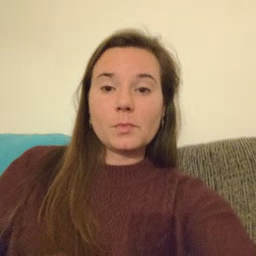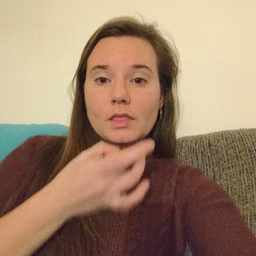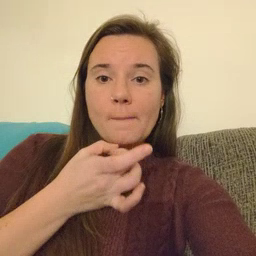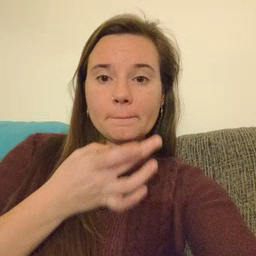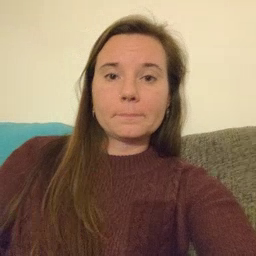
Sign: lamp